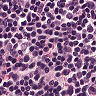
Metastatic tissue present: no